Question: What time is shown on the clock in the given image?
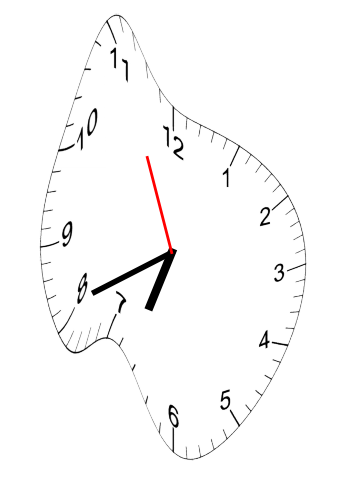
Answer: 06:40:56